Question: I am using a Kendo template with an array to dynamically add rows to a form, however, when I push an item onto the array, it adds two rows, both bound to the same data object in the MVVM (so with two objects, there are four rows). I've run the page with a 'debugger;' line in the template, and as suspected, it hits twice before it finishes.
And what's weirder is that it renders the rows in order, then in reverse order, so if I make a change on the first row, it then makes the same change to the last row (since they are bound to the same object in the array), etc.

---
## HTML
Here is the HTML where the form resides (the observable object 'classInfo' is already bound to the '<form>' tag, hence the reason it's missing from the data-bind):
'''
<fieldset id="classWhen">
<p>
<!-- other form stuff -->
</p>
<div id="classDates" data-bind="source: classInfo.ClassDates" data-template="classDateTemplate"></div>
</fieldset>
'''
---
## Kendo Template
Here is the template which is a row that contains a dropdown list and two date pickers:
'''
<script id='classDateTemplate' type='text/kendo-ui-template'>
<p>
<select class="classDateTypeDropdown">
<option><!-- TYPE 1 --></option>
<option><!-- TYPE 2 --></option>
<option><!-- TYPE 3 --></option>
<option><!-- TYPE 4 --></option>
</select>
<input class="classDatePicker" data-bind="value: DateStart" style="width: 125px;" /> to
<input class="classDatePicker" data-bind="value: DateStop" style="width: 125px;" />
</p>
</script>
'''
---
## Kendo Observable Object
Here is the Kendo Observable which has an array, which is formatted as such:
'''
var classModel = new kendo.observable({
classInfo: {
//.....
ClassDates: [],
//.....
}
});
'''
---
## Javascript push Function
And an 'addDate()' function which pushes a new item to the array:
'''
function addDate() {
classModel.get("classInfo.ClassDates").push({
"ClassType": "Type 1",
"DateStart": null,
"DateStop": null
});
//change inputs to DatePickers
//change select to DropDownList
}
'''
---
I have tried running it without creating the DropDownList and DatePickers, using the basic HTML elements, but with the same result. Any help would be greatly appreciated.
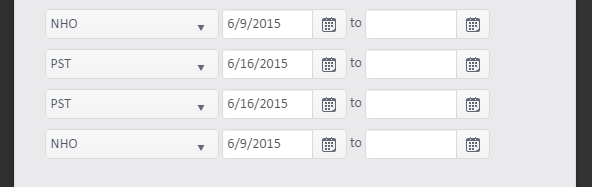
Answer: So, I'm not sure why this was happening (some research will need to be involved), but the cause of the problem was with my binding. Apparently the Kendo template does not like binding to object arrays that belong to other objects, as I have with 'classInfo.ClassDates'.
I changed the bindings from:
'kendo.bind($('#addClassWindow'),' ');'
'<div data-bind="source:'"'data-template="classDateTemplate"></div>'
to:
'kendo.bind($('#addClassWindow'),' ');'
'<div data-bind="source:'"'data-template="classDateTemplate"></div>'
and now it works fine. For whatever reason.